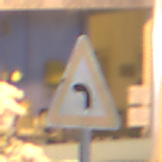
Verkehrszeichen: KurveLinks
Umgebung: Outdoor, Urban
Tageszeit: Night
Wetter: Overcast
Licht: Artificial
Jahreszeit: Winter
Kontrast: MediumContrast